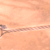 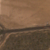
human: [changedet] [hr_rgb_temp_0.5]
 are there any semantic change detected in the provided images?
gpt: Many houses were built in the area below the road.